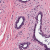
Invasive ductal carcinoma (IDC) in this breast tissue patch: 0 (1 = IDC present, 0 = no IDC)